Question: I installed visual studio 2015 community edition after installation i click on the launch button and a white screen displaying about 30 minutes, the image is also attached, whats the problem why its taking so much time.

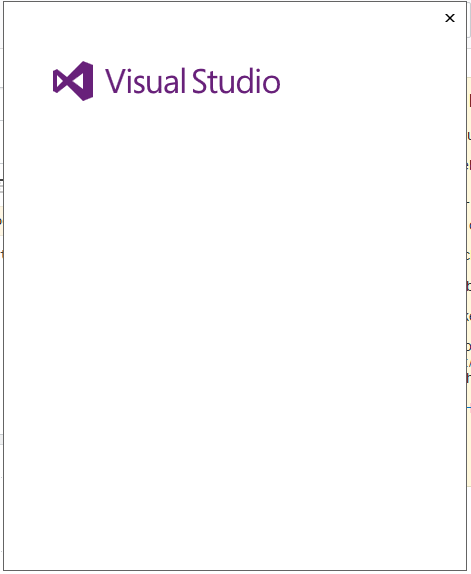
Answer: Try un-install and re-install. Otherwise let it run overnight, perhaps your system is really slow :).
But a quick search suggests that other people have had this trouble, even in previous versions of VS:
<URL>
<URL>
Otherwise post a dump of the VS Activity log, this is a file the VS generates at startup and maintains during execution
<URL>